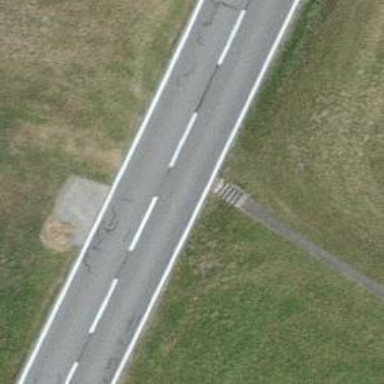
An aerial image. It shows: Set of steps on the road.